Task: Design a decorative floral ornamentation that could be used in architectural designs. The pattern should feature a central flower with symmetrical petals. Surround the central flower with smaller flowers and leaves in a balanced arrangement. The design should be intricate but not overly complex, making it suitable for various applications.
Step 1055:
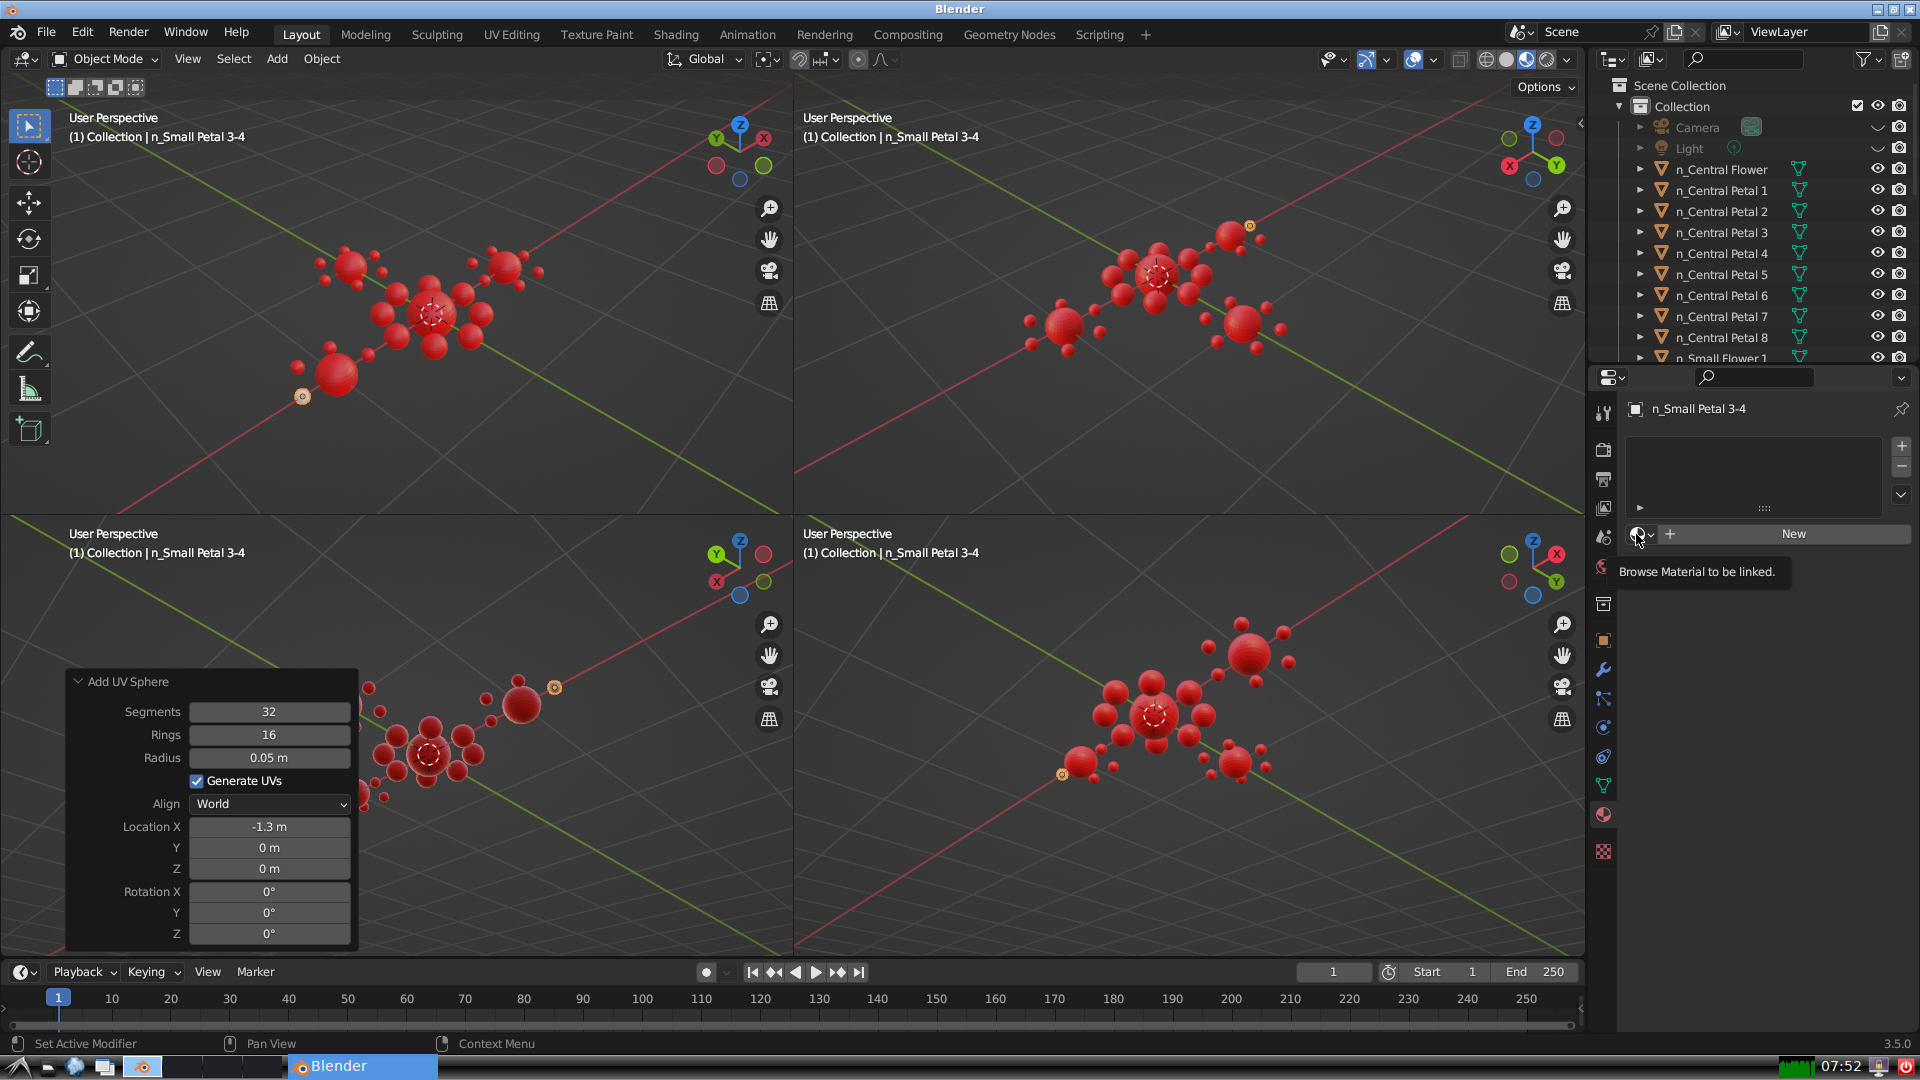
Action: click: no